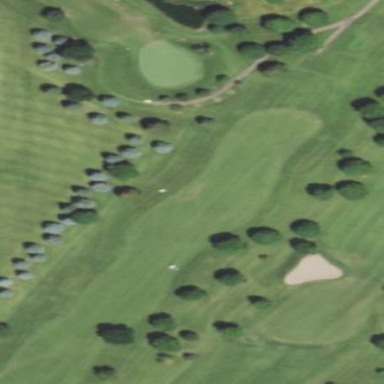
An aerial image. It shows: Rough area on grassy golf course.